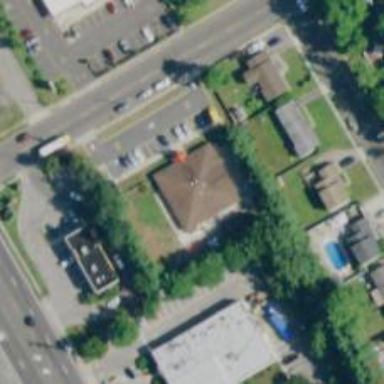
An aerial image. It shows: Kindergarten.